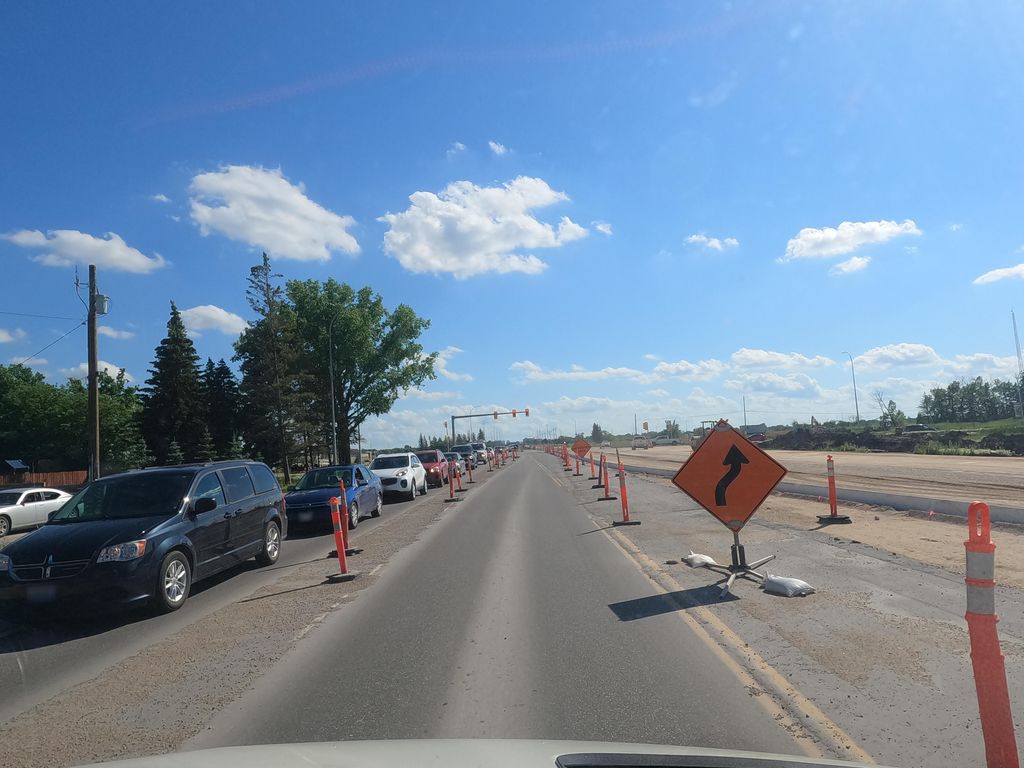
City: winnipeg